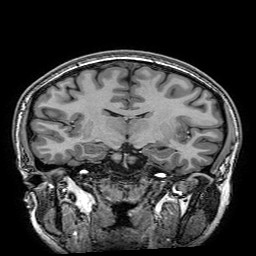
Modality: T1w
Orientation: sagittal
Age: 18
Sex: female
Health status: healthy